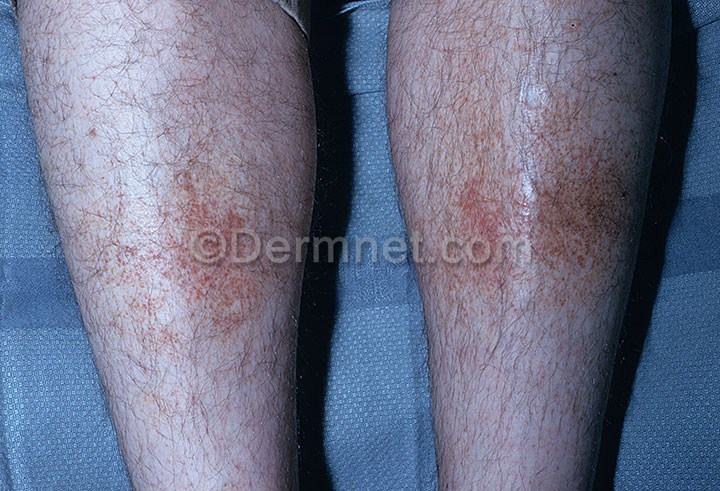
Disease: Vasculitis Photos